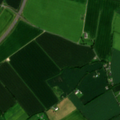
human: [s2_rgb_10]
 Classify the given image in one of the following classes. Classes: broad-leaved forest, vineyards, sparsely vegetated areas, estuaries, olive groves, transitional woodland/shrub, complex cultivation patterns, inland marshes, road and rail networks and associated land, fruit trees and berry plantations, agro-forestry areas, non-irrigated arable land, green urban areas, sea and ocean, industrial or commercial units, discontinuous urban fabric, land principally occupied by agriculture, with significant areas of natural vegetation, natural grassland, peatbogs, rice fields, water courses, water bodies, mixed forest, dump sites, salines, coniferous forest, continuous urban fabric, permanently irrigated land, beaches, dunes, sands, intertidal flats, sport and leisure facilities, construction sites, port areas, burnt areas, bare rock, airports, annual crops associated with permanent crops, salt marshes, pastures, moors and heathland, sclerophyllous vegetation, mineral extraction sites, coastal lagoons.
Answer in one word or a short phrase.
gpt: road and rail networks and associated land, non-irrigated arable land